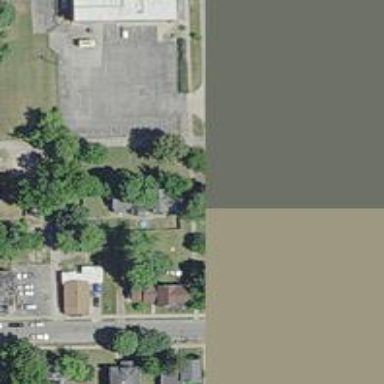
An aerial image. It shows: Alley classified as service road.